Question: I have a very tall cell with massive text content in it. <URL> the tableView's scroll performance is particularly bad.
After the tableView scroll. It shows the 'drawRect:' method of one of subviews cost the most. That subview is a third party custom <URL>. I breakpoint the 'drawRect:' method the backtrace like so:

And it turns out the 'drawRect:' is called many times when scroll during that very tall cell. So what cause the 'drawRect:' is called during scroll inside one cell??
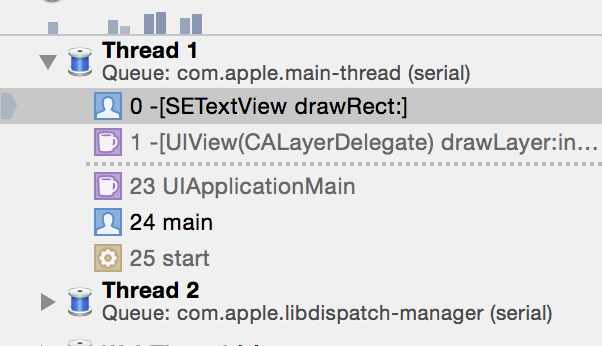
Answer: Having a quick look at the custom <URL> you linked, it looks like '-setNeedsDisplayInRect:' is called whenever the text view frame or bounds is set, and on touch events.
Looks it's the 'UIResponder' touch methods that are the culprit, in which case setting 'userInteractionEnabled' to 'NO' on the 'SETextView' should solve the problem. Of course, you may well want to keep interactions enabled on the text view, but I'm sure you can come up with something!